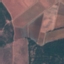
Label: PermanentCrop